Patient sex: M
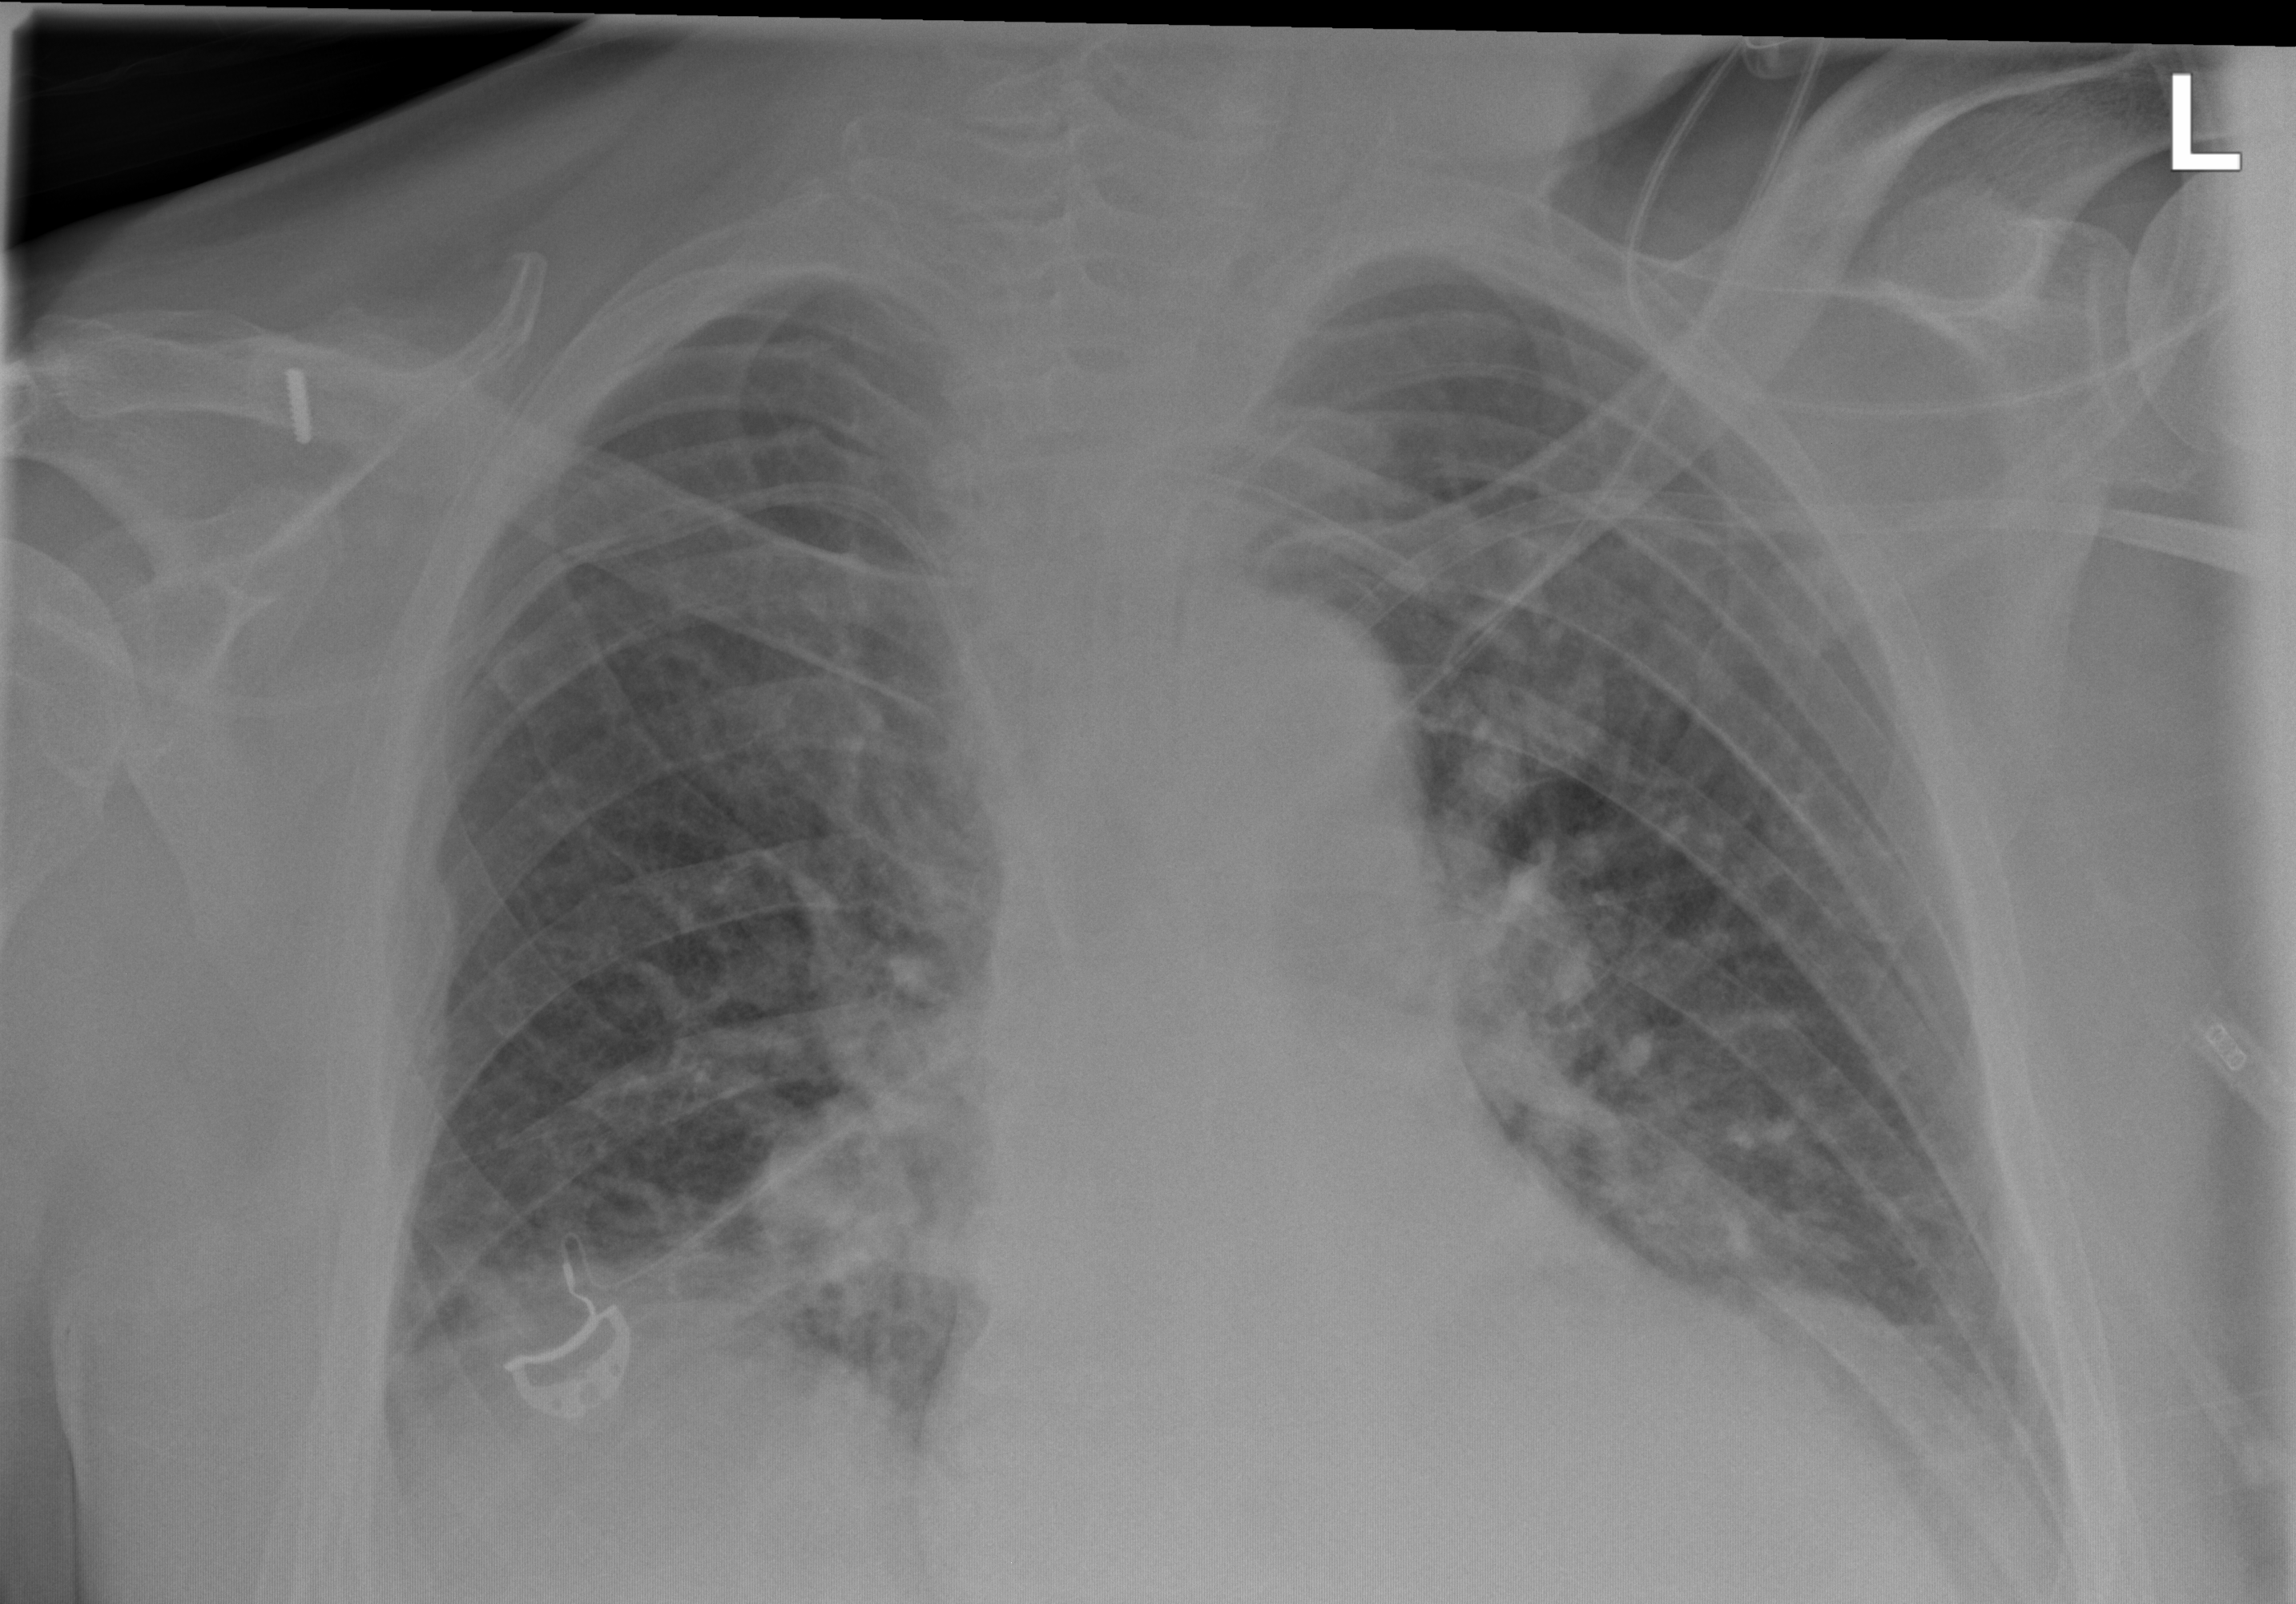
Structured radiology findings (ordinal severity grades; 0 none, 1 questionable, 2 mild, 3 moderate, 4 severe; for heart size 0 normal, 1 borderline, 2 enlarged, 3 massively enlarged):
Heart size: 0
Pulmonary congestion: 2
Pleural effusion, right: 2
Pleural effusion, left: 2
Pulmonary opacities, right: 2
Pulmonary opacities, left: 0
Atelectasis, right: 2
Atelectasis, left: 2